Question: I have a big circle SVG element and four 'rect' elements that are correctly rotated around the edges of it. I'm using
'''
.attr('transform', function(d, i) {return 'rotate(' + 40 + ((i+1)*30) + ', 110, 155)'; })
'''
to rotate these rectangles around the origin, where 110 and 155 are the center coordinates of the circle.
I want to add text off to the side of the rectangles and I don't want them to be rotated. Typically I would do something like
'''
svg.selectAll('text')
.data(data)
.enter()
.append('text')
'''
Then I would use the same x and y coordinates specified for the rectangles for the text. However, because I'm using a transform rotate for the rectangles, I can't specify the same 'x' and 'y' attributes. I want the text to look like this:

The rectangles are rotated around the origin, but the text is not. I tried using 'each' to add the text and have it appear next to the rectangle, but to no avail.
I've made a <URL> to demonstrate. How can I get the text to appear next to the rectangles without being rotated?
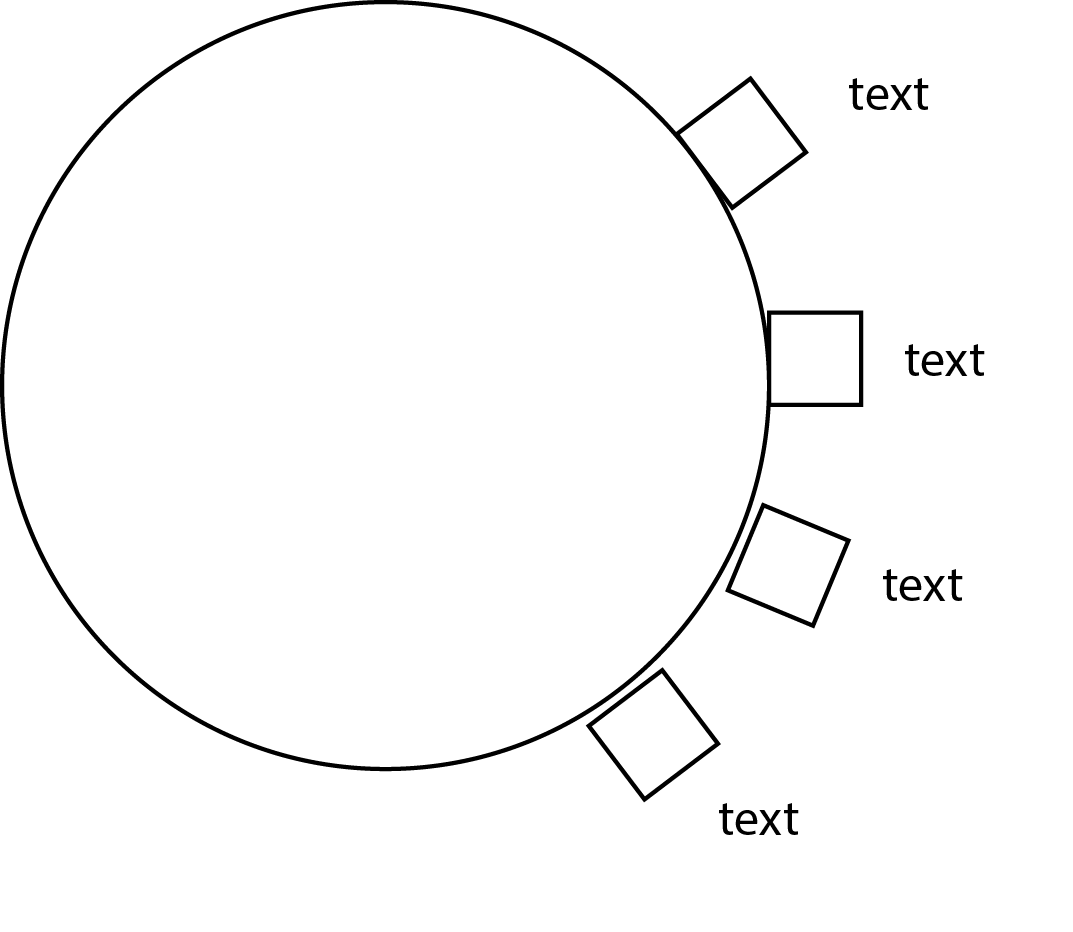
Answer: Something like this?
'''
var text = svg.selectAll('text')
.data(data)
.enter()
.append("text")
.text(function(d){
return d;
})
.attr('fill', 'black')
.attr('transform', function(d, i) {
var a = (340 + (i*30)) * Math.PI/180;
var x = 210 * Math.cos(a) + originX;
var y = 210 * Math.sin(a) + originY;
return 'translate('+x+','+y+')';
});
'''
Example <URL>.